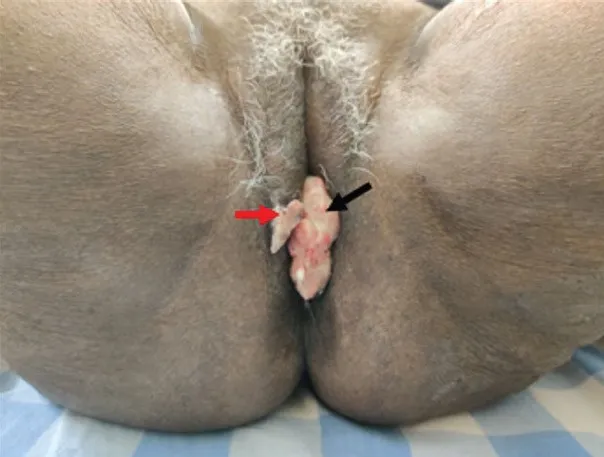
Clinical picture of patient at presentation showing the perianal lesion (black arrow) with separate skip lesion in vulva (red arrow).
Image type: medical_photograph (other_medical_photograph)